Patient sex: M
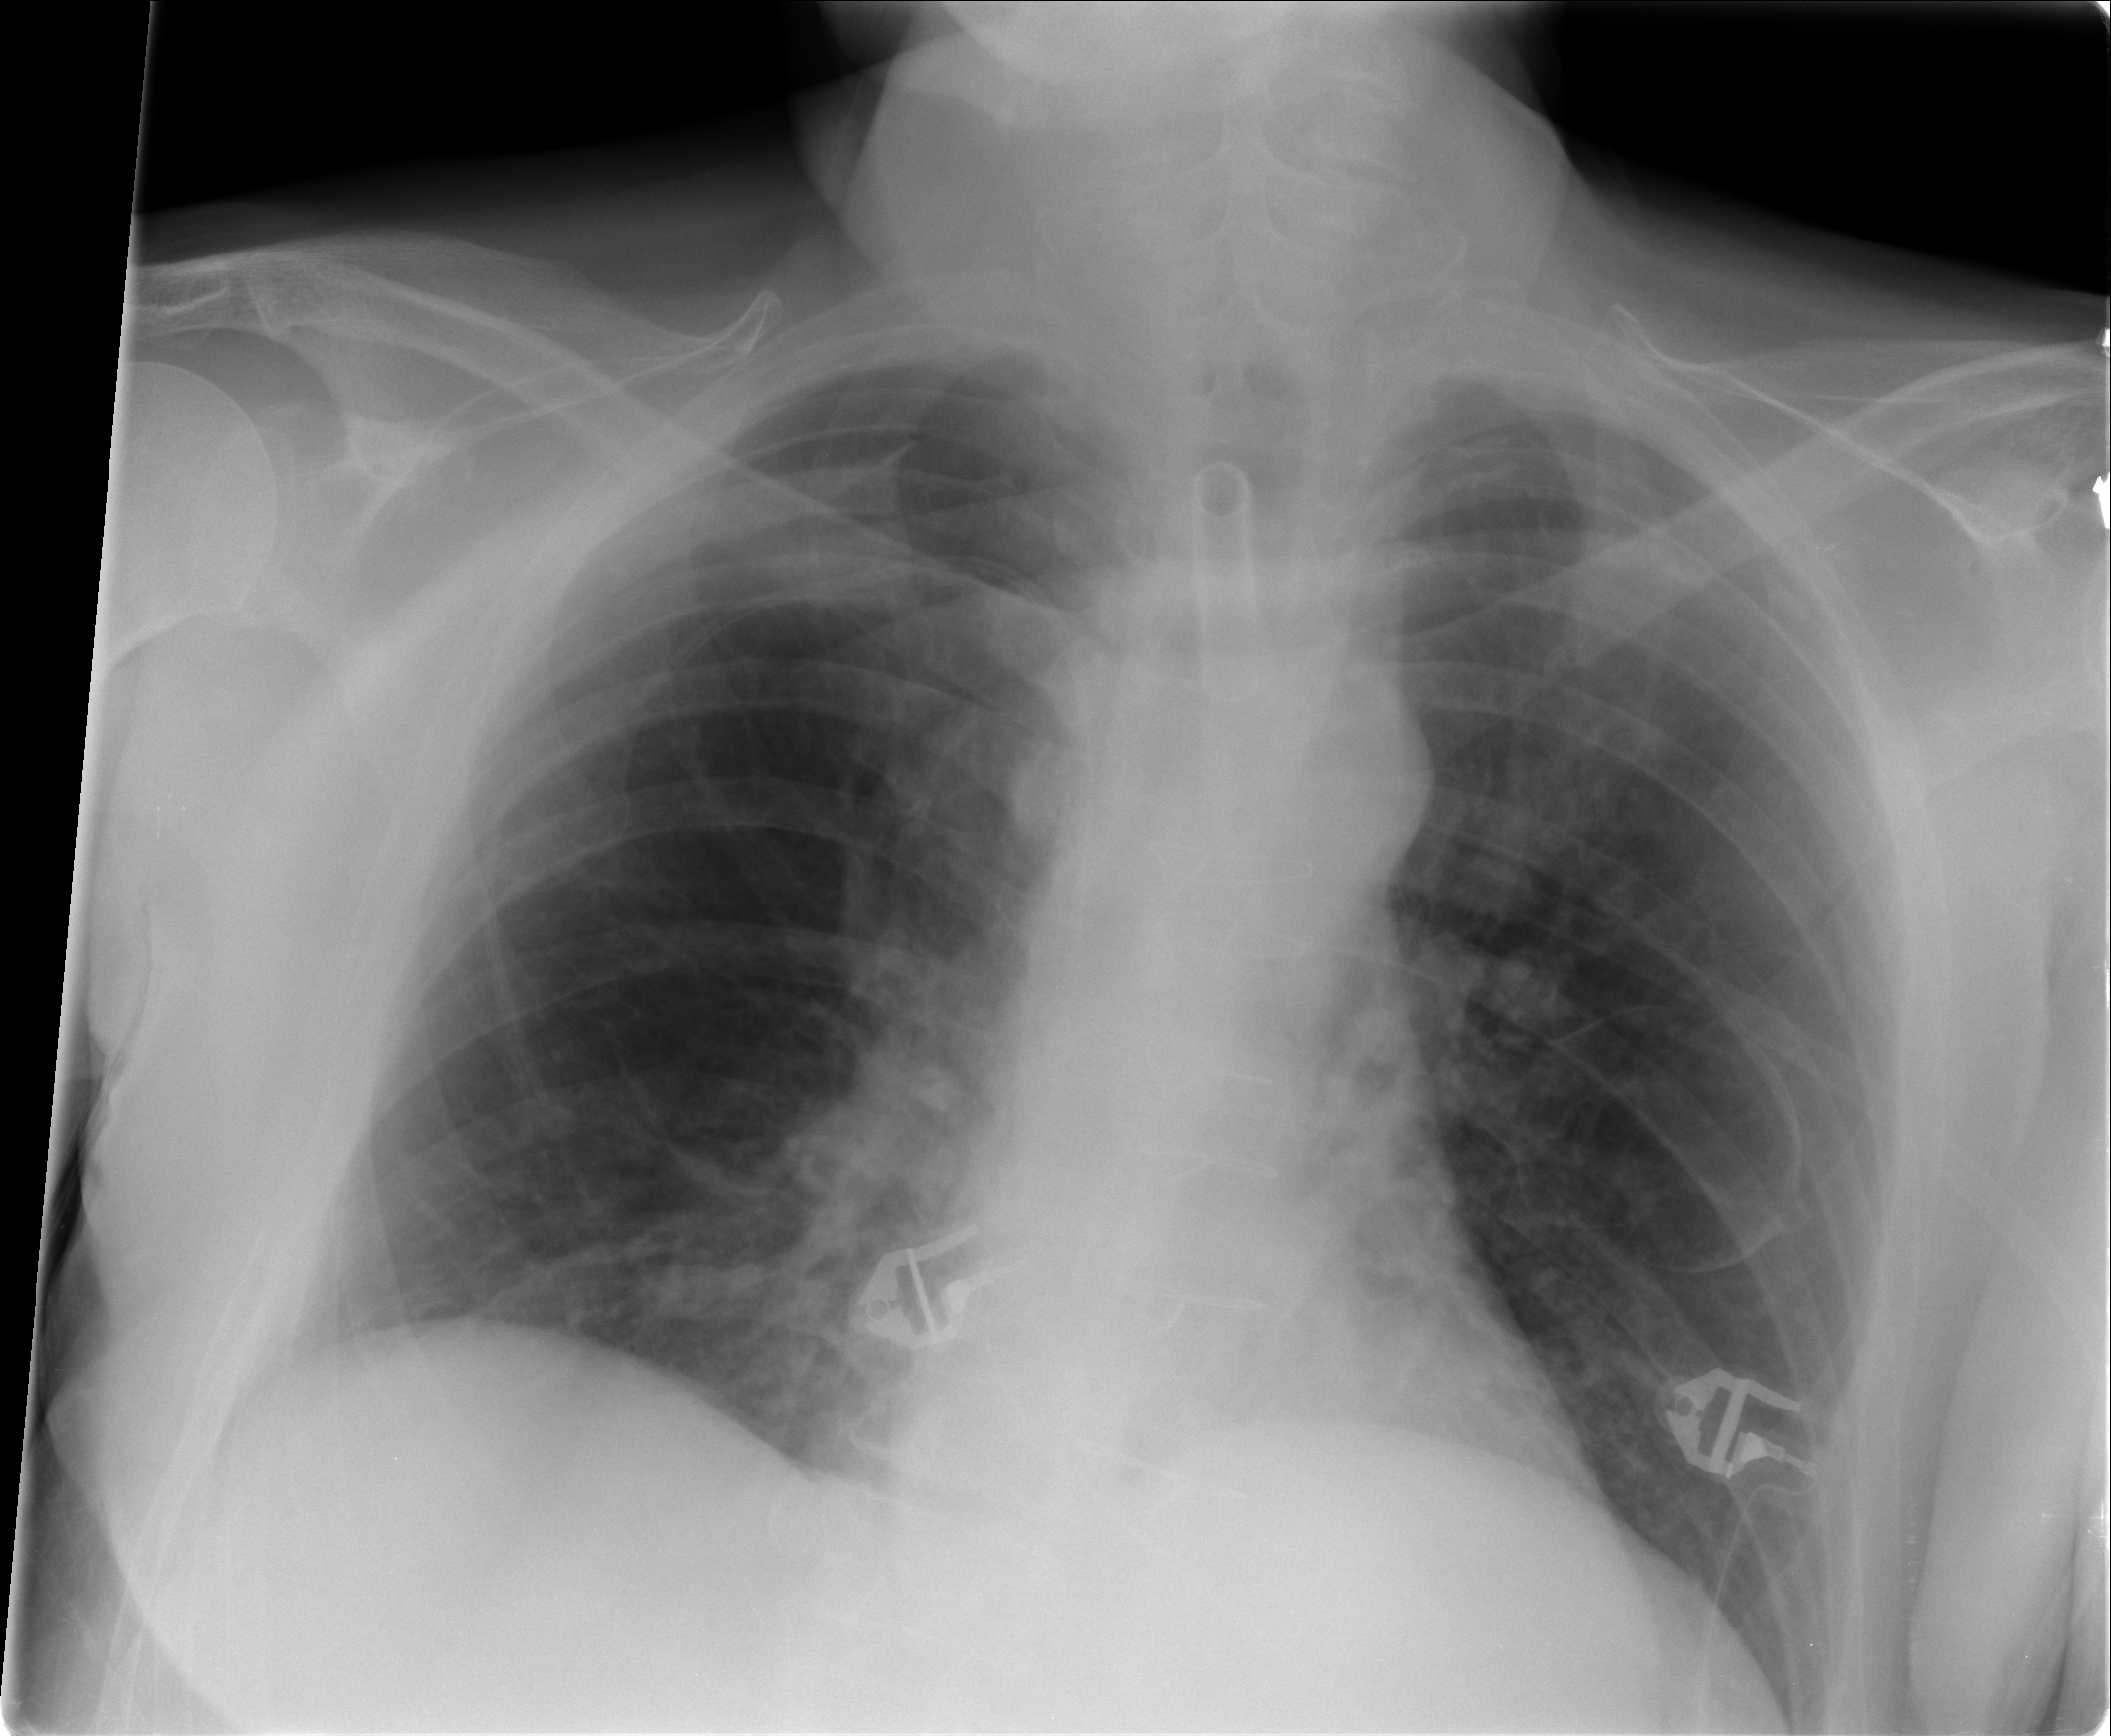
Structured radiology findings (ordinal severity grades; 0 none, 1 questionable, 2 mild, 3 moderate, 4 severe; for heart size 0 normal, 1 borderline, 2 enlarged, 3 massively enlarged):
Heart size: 0
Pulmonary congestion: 0
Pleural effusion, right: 0
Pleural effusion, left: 0
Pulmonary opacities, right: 0
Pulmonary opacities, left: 0
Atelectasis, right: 0
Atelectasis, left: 2